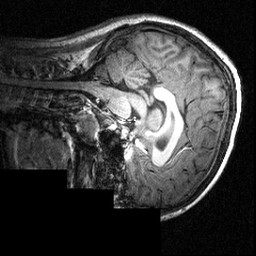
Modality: T1w
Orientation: sagittal
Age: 12
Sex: male
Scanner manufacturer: siemens
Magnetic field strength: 3.951 T
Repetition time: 1.5 s
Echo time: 0.00335 s